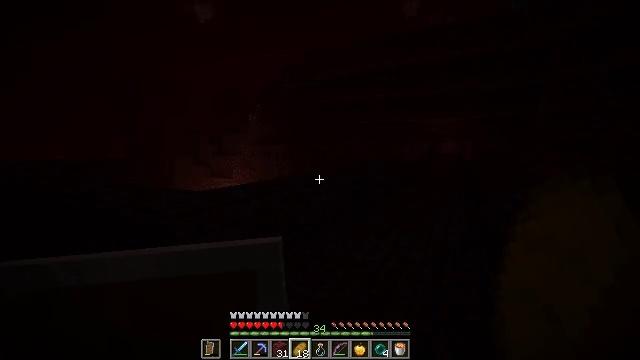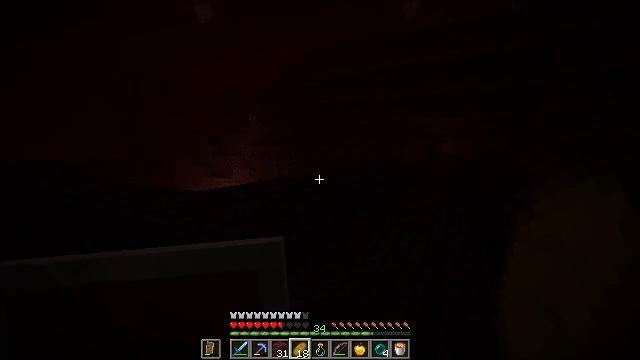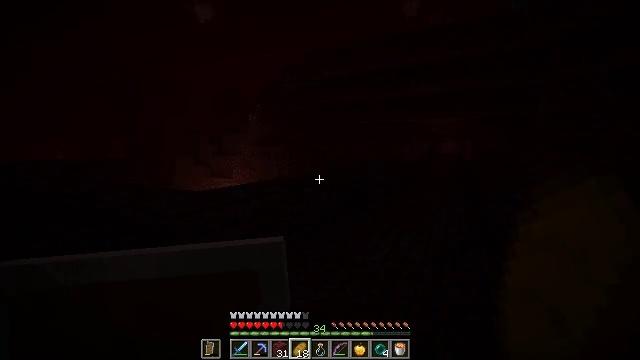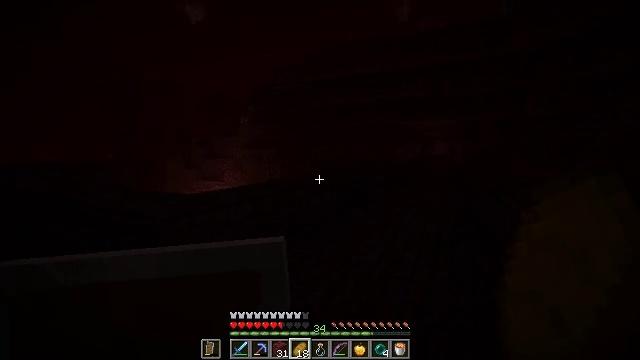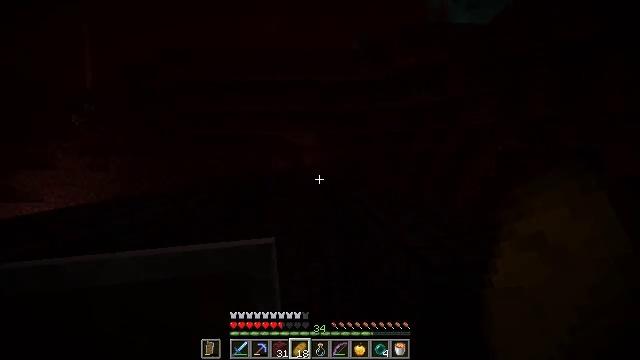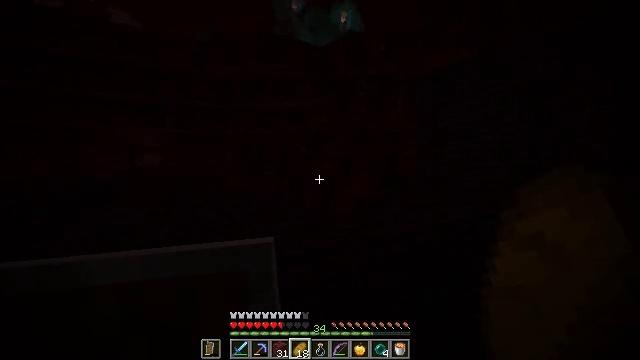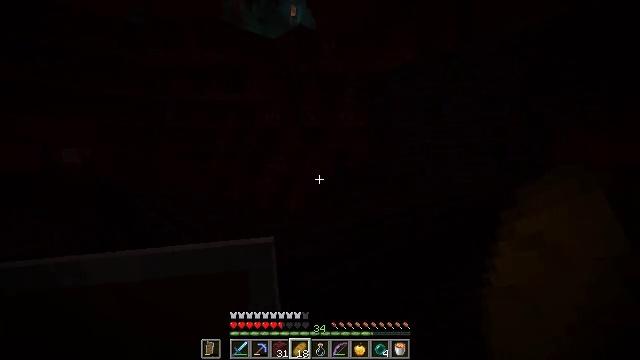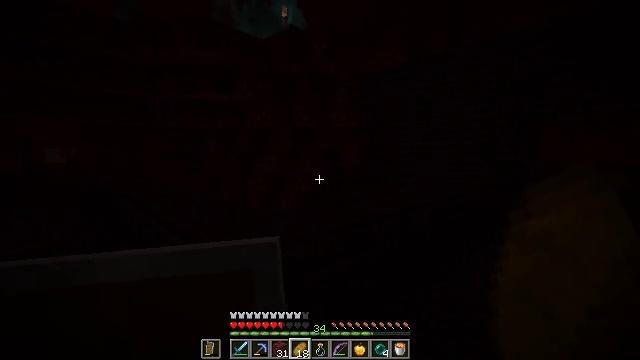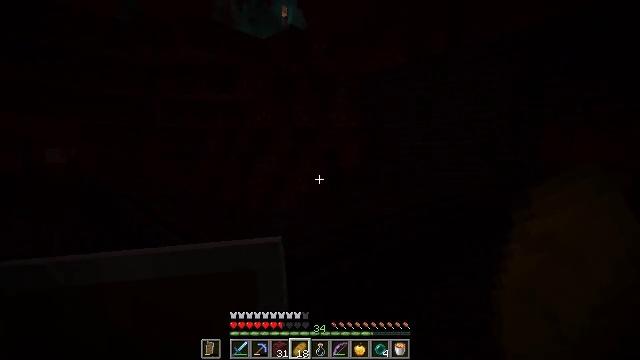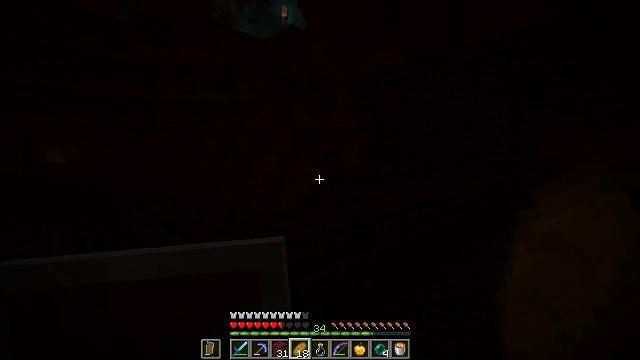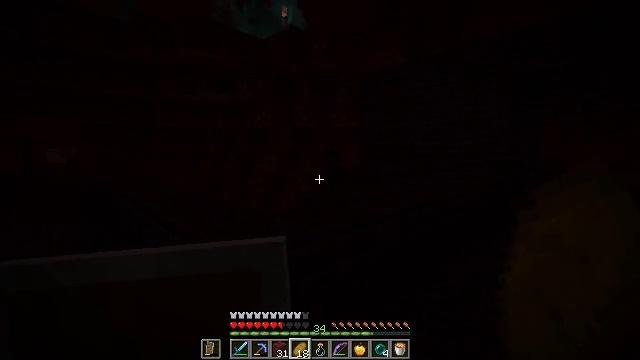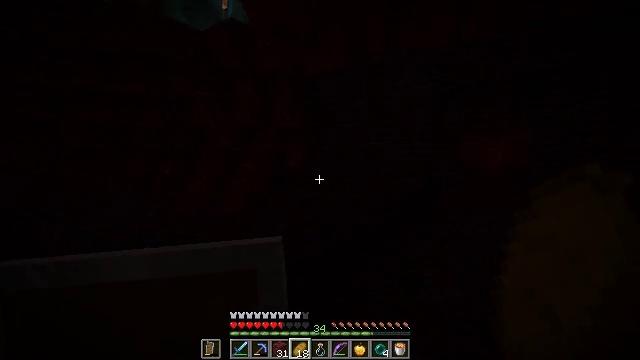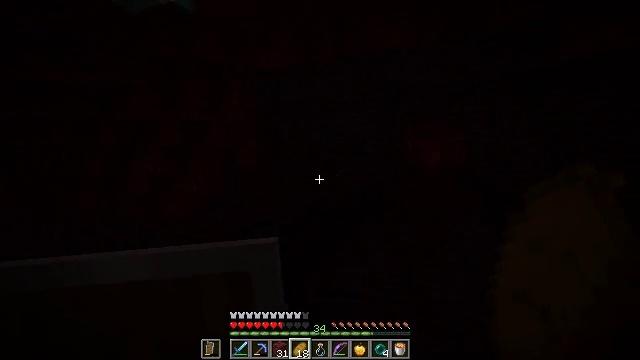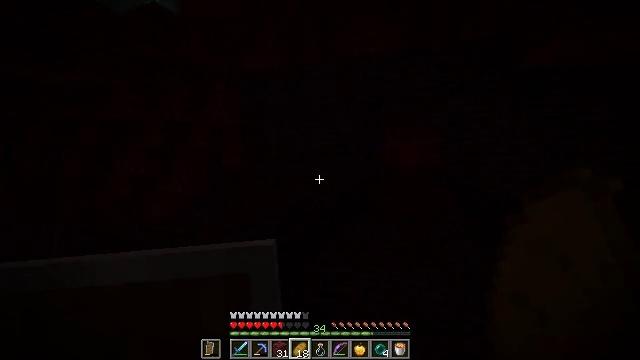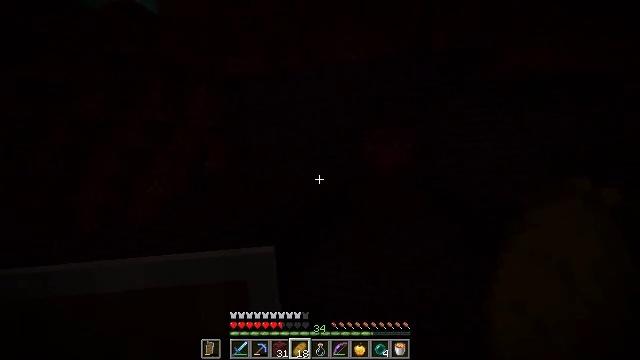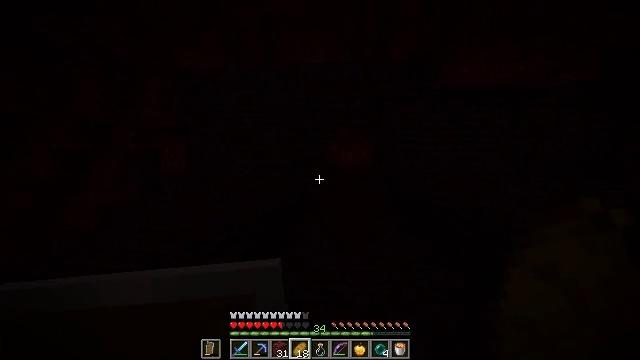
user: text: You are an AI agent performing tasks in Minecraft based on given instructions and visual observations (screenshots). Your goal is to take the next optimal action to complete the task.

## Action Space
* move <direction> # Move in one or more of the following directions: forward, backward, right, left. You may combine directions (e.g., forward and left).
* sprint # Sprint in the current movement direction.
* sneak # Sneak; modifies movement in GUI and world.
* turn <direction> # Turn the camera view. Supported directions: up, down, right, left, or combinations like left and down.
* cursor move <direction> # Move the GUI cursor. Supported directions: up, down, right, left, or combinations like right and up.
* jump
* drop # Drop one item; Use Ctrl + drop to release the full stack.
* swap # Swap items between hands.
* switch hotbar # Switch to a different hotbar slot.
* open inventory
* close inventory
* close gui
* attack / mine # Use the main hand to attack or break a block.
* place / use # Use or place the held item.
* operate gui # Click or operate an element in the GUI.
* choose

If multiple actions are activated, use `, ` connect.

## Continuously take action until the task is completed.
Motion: motion action
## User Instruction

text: Gather glowstone for crafting.
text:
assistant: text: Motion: no_op
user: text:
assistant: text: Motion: no_op
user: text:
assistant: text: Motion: turn right
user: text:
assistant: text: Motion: turn right and up
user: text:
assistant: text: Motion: turn right
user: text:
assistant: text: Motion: turn right
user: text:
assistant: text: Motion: turn right
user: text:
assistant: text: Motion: no_op
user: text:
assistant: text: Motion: no_op
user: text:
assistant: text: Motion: no_op
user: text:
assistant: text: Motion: turn right
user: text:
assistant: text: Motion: move forward, sprint, turn right
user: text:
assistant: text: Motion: move forward, sprint, turn right
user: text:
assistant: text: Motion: move forward, sprint, turn right
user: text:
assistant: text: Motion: move forward, sprint, turn right
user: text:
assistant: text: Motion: move forward, sprint
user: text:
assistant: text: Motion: move forward, sprint
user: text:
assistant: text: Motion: move forward, sprint
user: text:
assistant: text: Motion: move forward, sprint
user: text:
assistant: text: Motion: move forward, sprint
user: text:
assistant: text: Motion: move forward, sprint, turn left
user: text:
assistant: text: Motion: move forward, sprint, turn left and down
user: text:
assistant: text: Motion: move forward and move right, sprint, turn right
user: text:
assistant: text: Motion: move forward and move right, sprint, turn right
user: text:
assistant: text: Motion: move forward and move right, sprint
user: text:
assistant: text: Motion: move forward, sprint
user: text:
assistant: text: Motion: move forward, sprint
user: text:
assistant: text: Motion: move forward, sprint
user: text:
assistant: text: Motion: move forward, sprint, turn right
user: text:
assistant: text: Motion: move forward, sprint